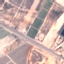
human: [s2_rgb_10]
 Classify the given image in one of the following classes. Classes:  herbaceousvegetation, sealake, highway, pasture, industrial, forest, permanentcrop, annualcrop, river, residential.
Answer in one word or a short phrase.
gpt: Highway